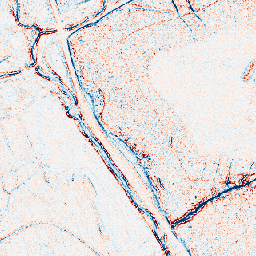
Category: edge_preserving
Decomposition family: bilateral
Decomposition parameters: d: 5
sigma_color: 50
sigma_space: 25
Upsampling method: nearest
Upsampling parameters: scale: 4
Upsampling scale: 4